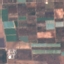
Label: PermanentCrop